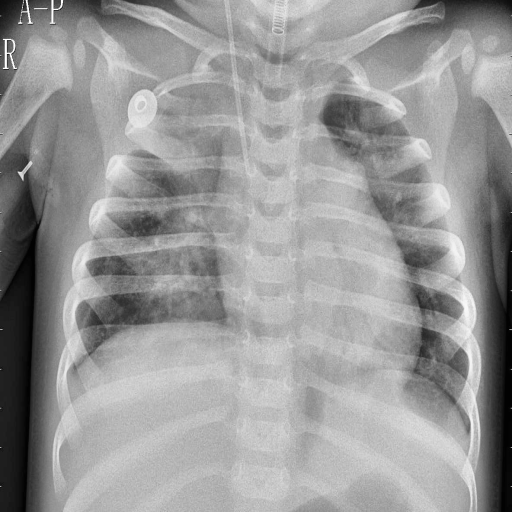
Finding: PNEUMONIA